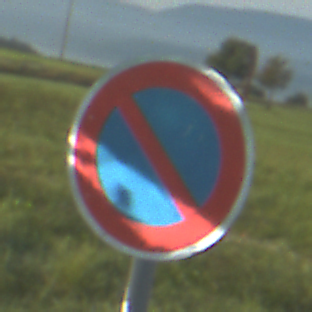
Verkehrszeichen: EingeschraenktesHalteverbot
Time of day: MorningAfternoon
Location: Outdoor (Nature)
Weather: Clear
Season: NotSpecified
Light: Natural